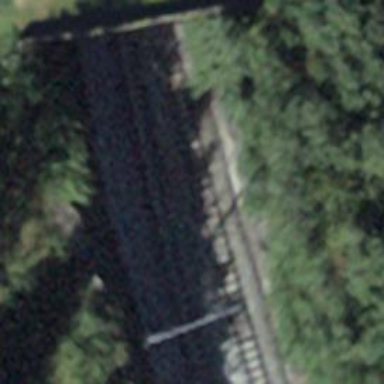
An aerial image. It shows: Narrow-gauge railway siding with 1 track. The track is electrified with contact line.